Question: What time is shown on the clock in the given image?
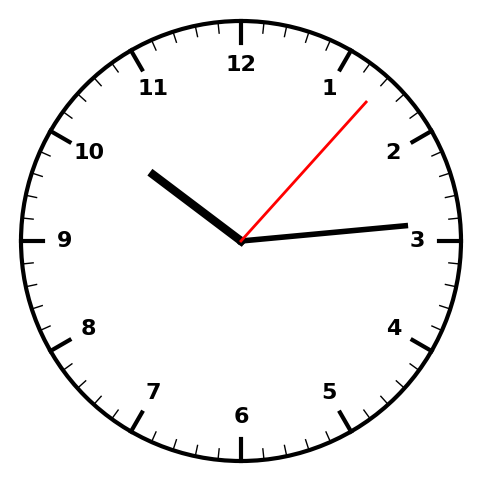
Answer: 10:14:07